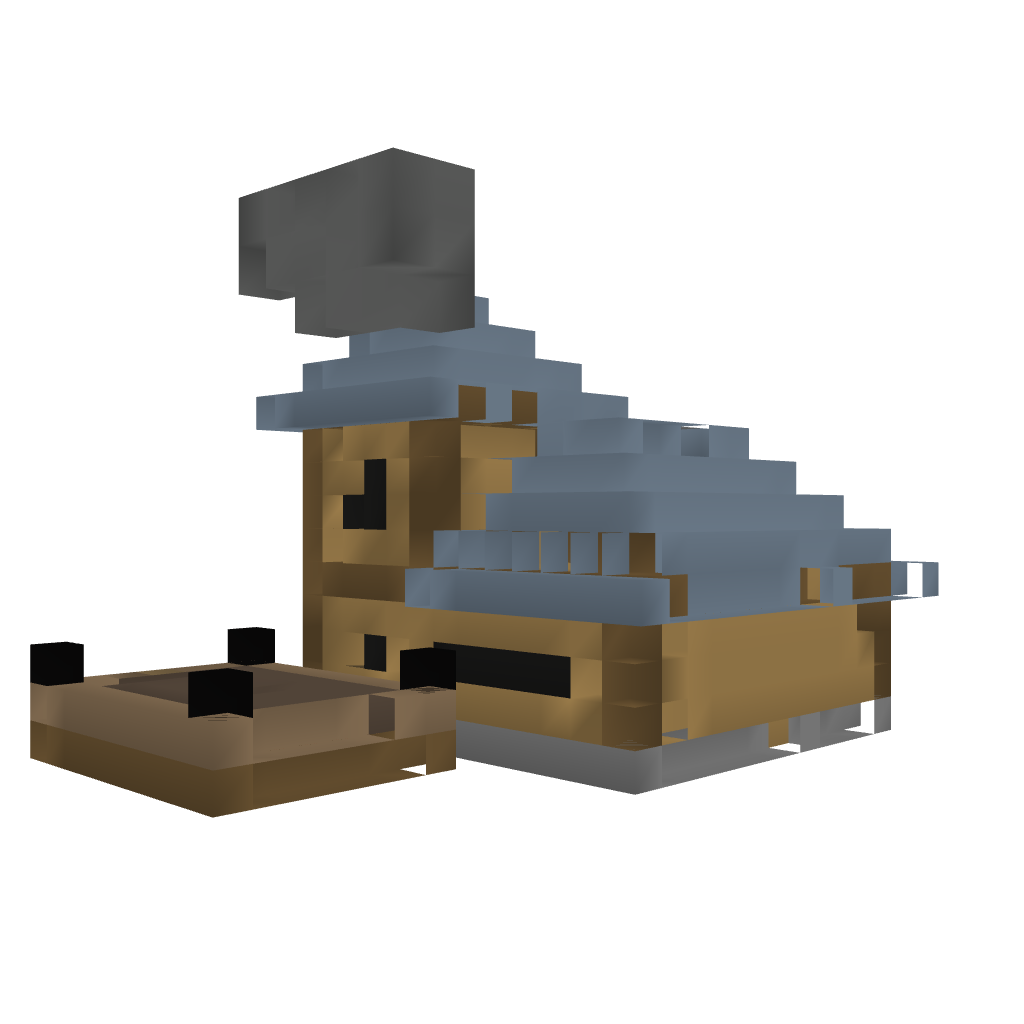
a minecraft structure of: Villagers Mayor's House